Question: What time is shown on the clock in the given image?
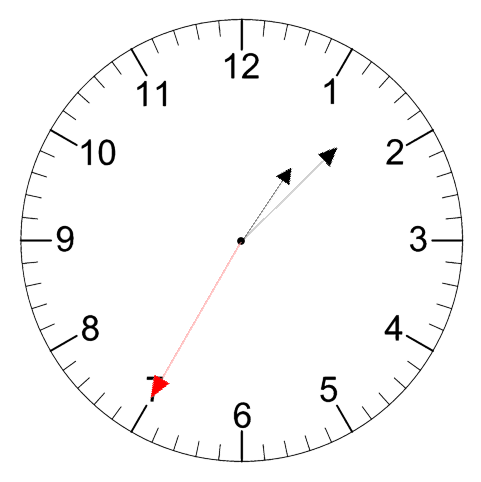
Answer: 01:07:35